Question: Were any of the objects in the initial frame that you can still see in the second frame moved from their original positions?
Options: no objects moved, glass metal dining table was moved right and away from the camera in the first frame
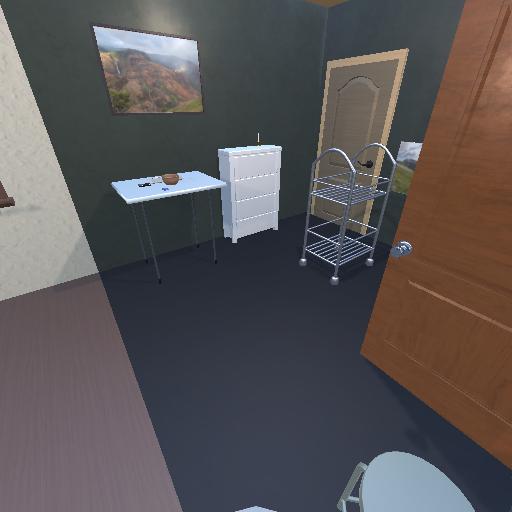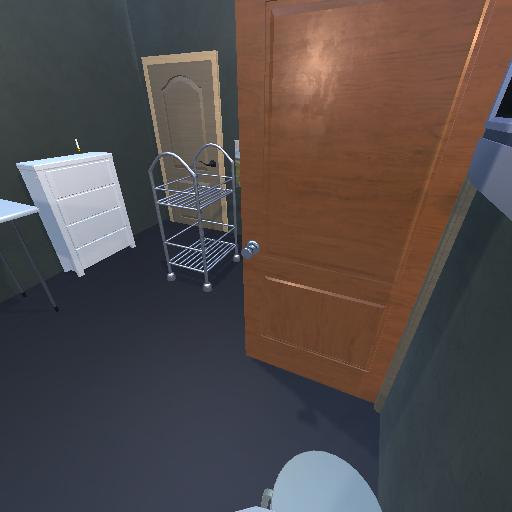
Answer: no objects moved